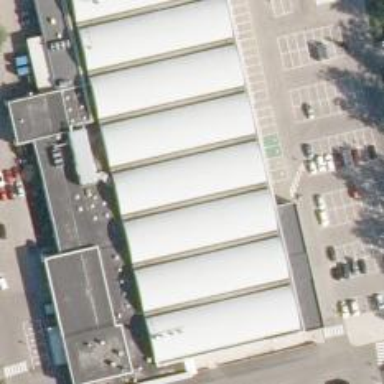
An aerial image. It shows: Supermarket.